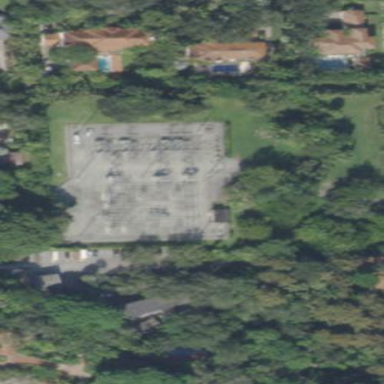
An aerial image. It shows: Outdoor distribution power substation.